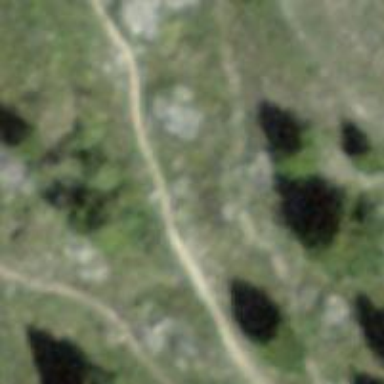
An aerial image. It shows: Path on the ground.